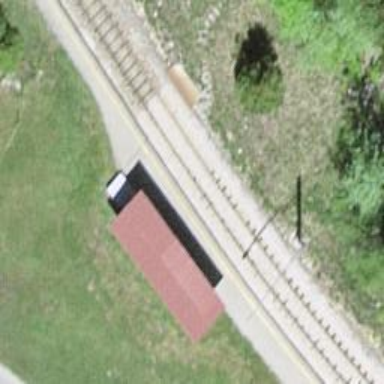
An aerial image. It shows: Railway platform.